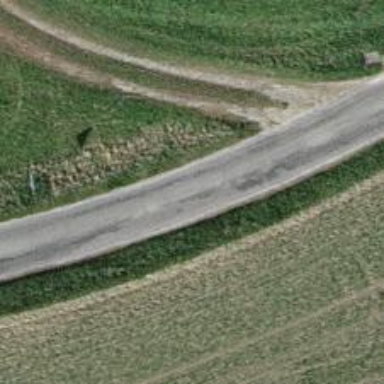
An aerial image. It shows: Unclassified road.